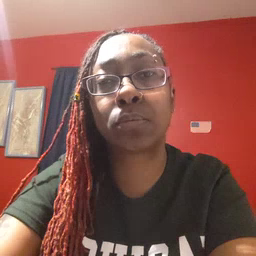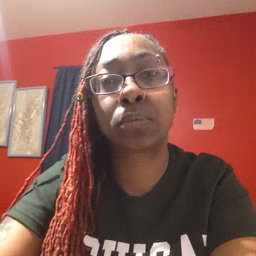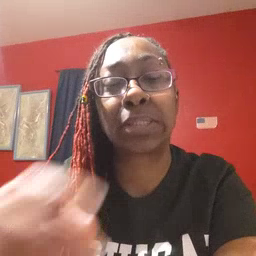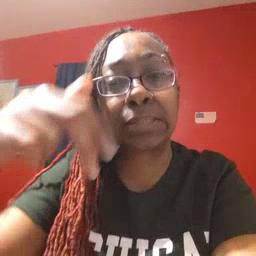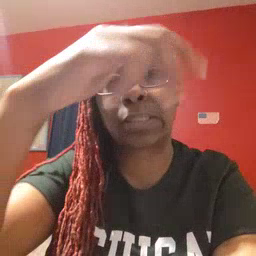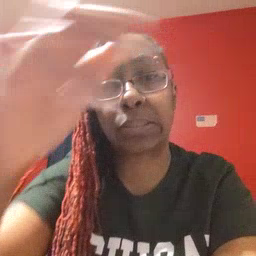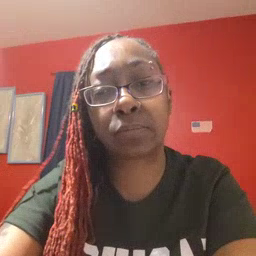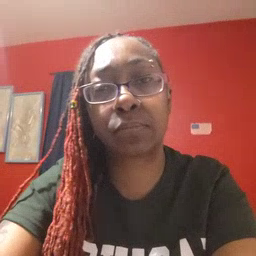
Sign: stairs